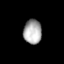
Tissue: prostate
Cell type: NK cells
Senescence score: 0.7482
Nuclear area (px): 434
Mean DAPI intensity: 169.422